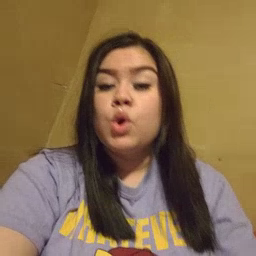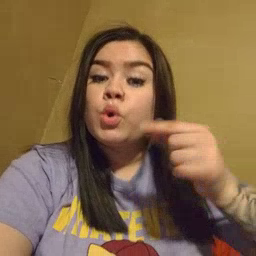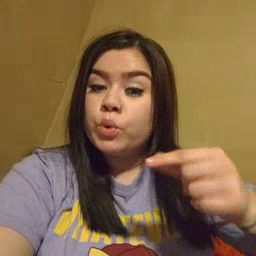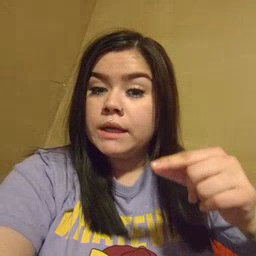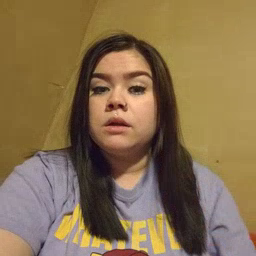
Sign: green